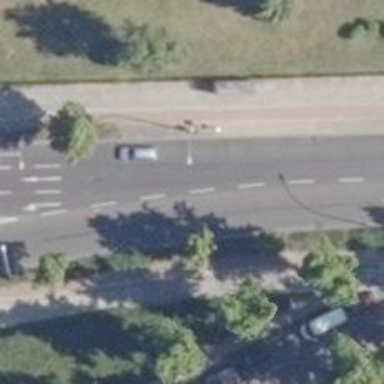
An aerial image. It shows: Public transport stop position.